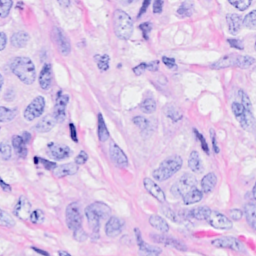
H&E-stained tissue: Breast